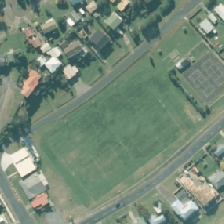
Land cover: urban_parkland